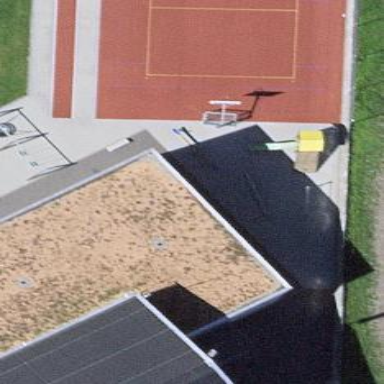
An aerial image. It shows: Playground area for leisure activities on the land.